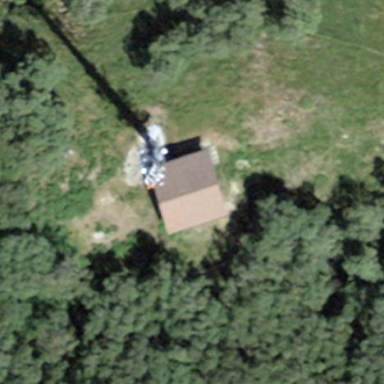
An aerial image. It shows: Communication tower building.